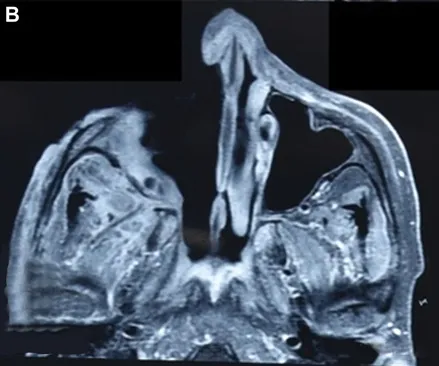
(B) Magnetic resonance imaging showing the defect in the maxilla.
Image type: radiology (mri)